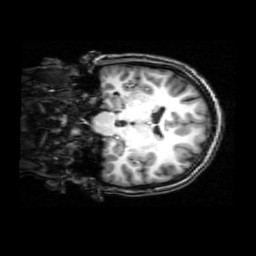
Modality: T1w
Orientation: coronal
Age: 20
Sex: female
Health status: healthy
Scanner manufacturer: philips
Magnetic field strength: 3 T
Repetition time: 0.008 s
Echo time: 0.0037 s